Field crop: maize
Growth stage: 2
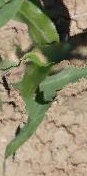
Species: maize